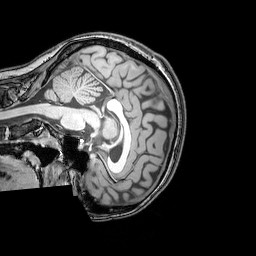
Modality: T1w
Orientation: sagittal
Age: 20
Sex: female
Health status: healthy
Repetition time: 0.081 s
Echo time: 0.037 s